Interaction volume radius: 5 \u00c5
Interaction volume height: 30 \u00c5
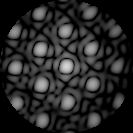
Disorder parameter: 0.1313